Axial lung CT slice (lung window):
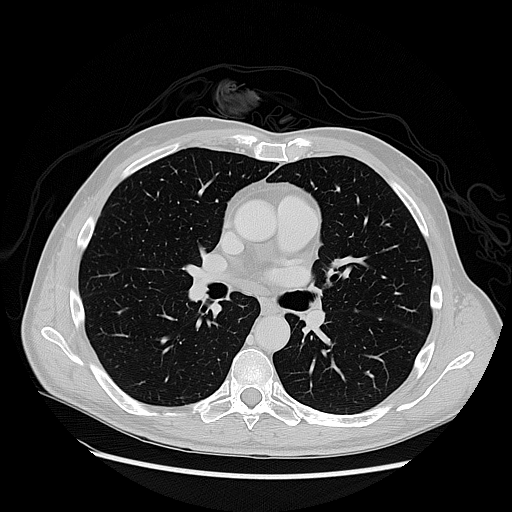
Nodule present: no